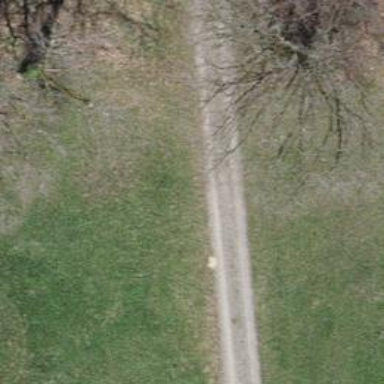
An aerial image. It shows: Track with grade 2 gravel surface.